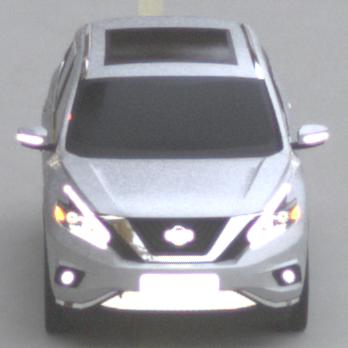
Make: Nissan
Model: Murano
Detailed model: Gen. 3 Z52
Model produced from: 2015
Doors: 5
Color: white
Road condition: dry road
Daytime: morning or afternoon
Contrast: low contrast